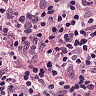
Metastatic tissue present: yes